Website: ulta-beauty
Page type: billing-address
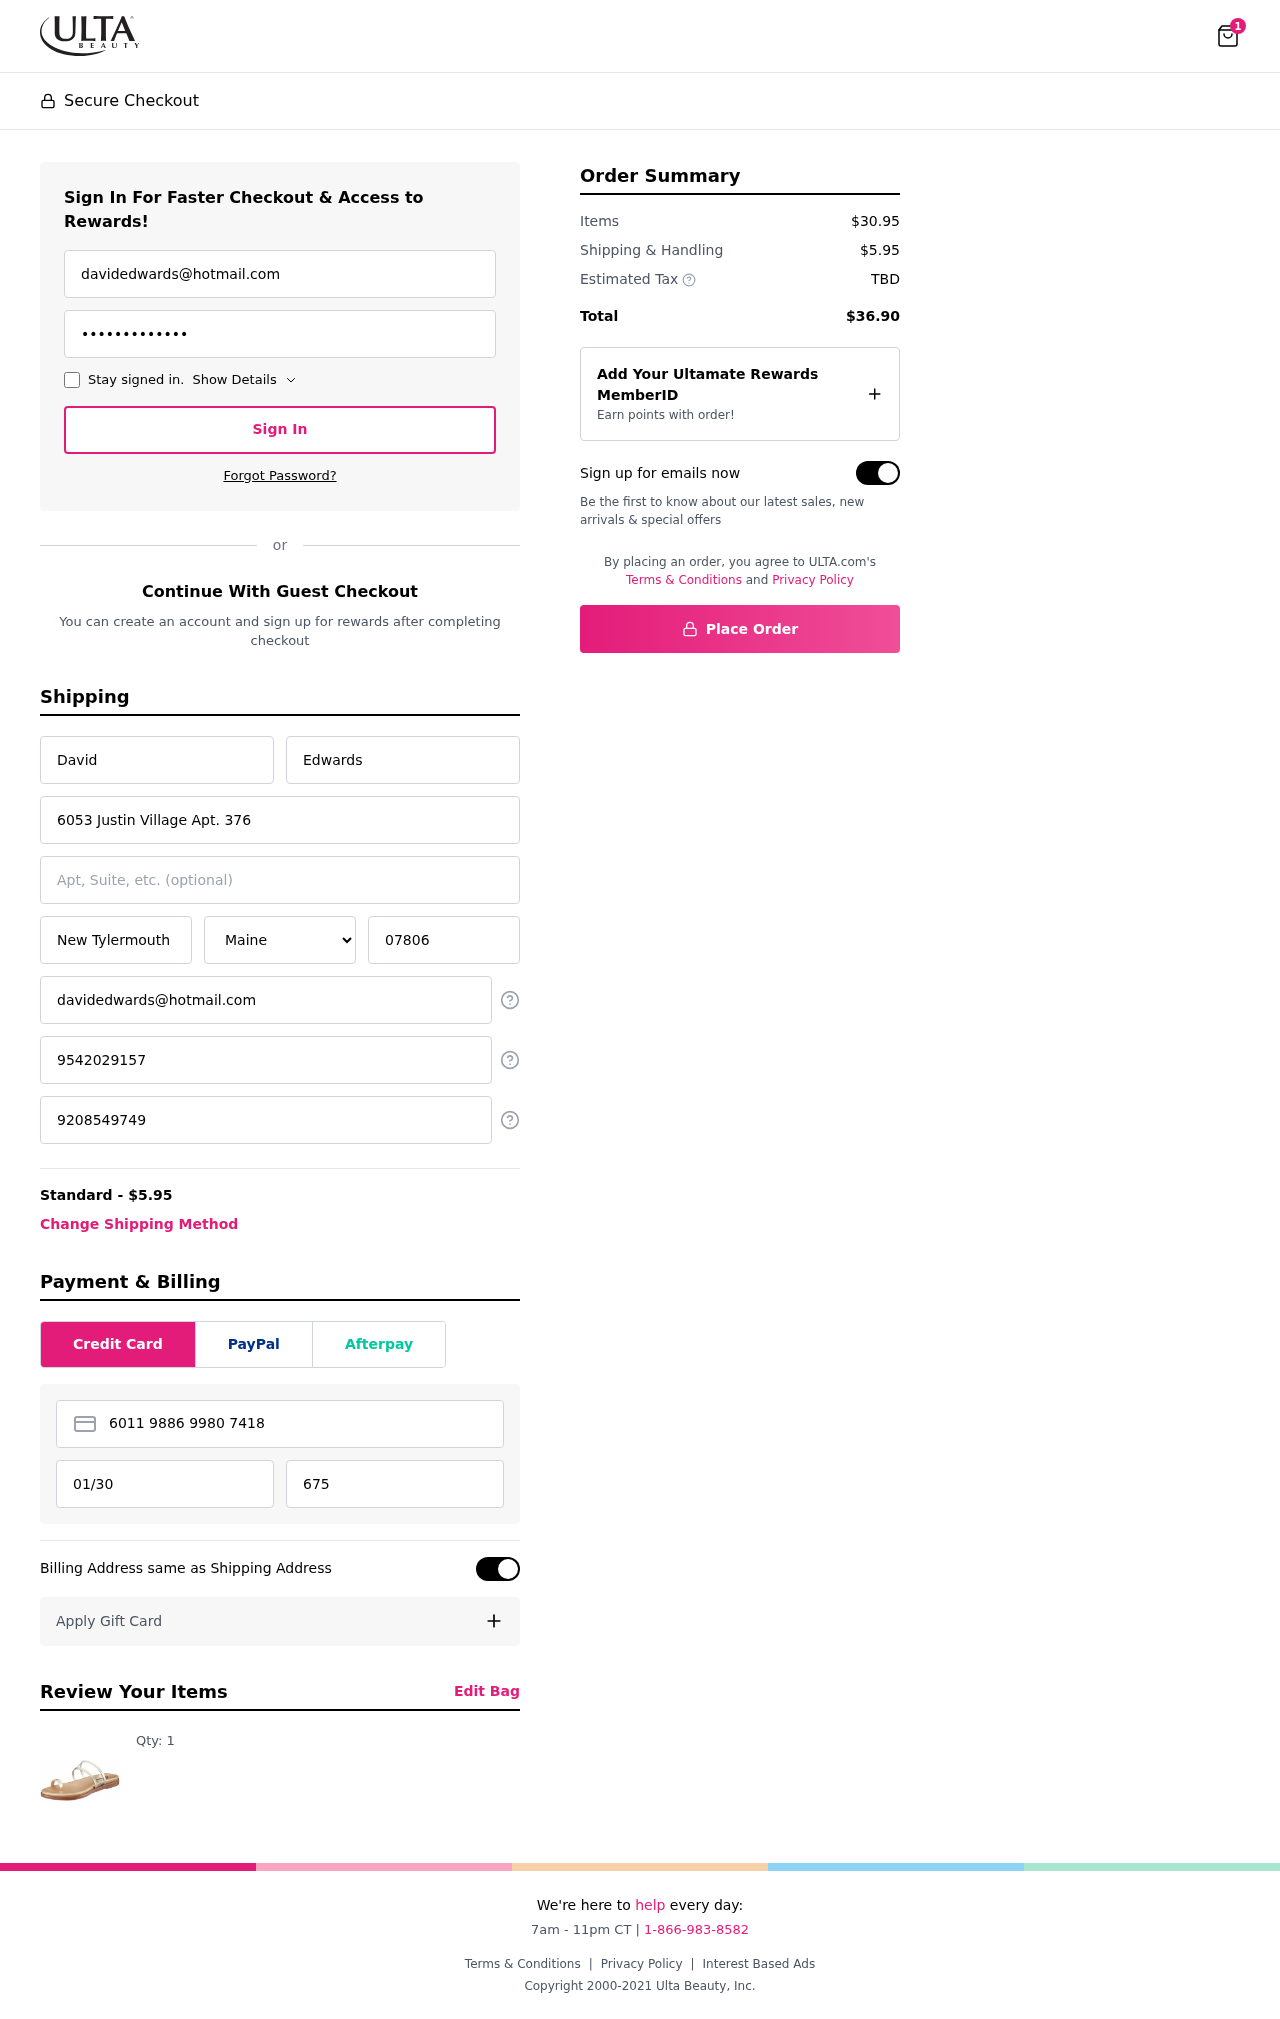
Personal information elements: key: PII_STATE
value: Maine
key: PII_EMAIL
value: davidedwards@hotmail.com
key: PII_FIRSTNAME
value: David
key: PII_LASTNAME
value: Edwards
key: PII_STREET
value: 6053 Justin Village Apt. 376
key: PII_CITY
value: New Tylermouth
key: PII_POSTCODE
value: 07806
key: PII_PHONE
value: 9542029157
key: PII_ALT_PHONE
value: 9208549749
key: PII_CARD_NUMBER
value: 6011 9886 9980 7418
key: PII_CARD_EXPIRY
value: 01/30
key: PII_CARD_CVV
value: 675
Product elements: key: PRODUCT1_QUANTITY
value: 1
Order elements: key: ORDER_NUM_ITEMS
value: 1
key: ORDER_SHIPPING_COST
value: $5.95
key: ORDER_SUBTOTAL
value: $30.95
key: ORDER_TOTAL
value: $36.90